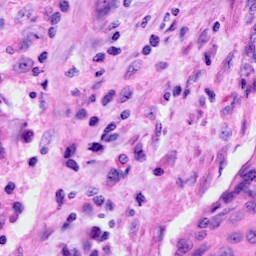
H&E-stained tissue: Cervix